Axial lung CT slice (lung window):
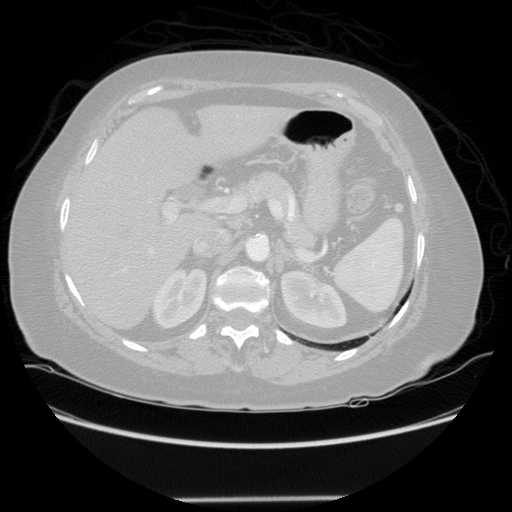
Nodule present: no